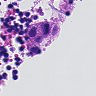
Metastatic tissue present: yes